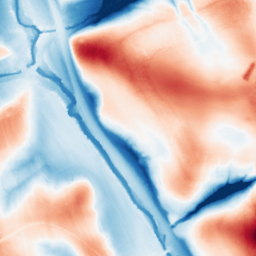
Category: edge_preserving
Decomposition family: guided
Decomposition parameters: radius: 32
eps: 0.01
Upsampling method: bilinear
Upsampling parameters: scale: 8
Upsampling scale: 8